Question:
I want to collapse navbar when screen size is <=750px.
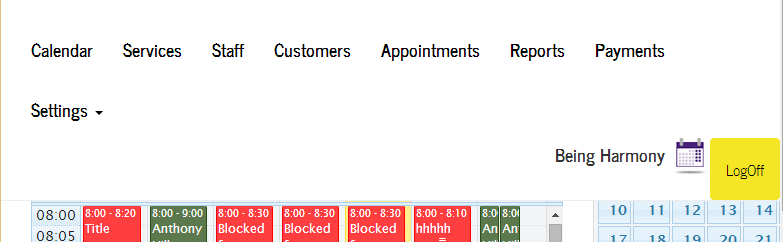
Answer: You can use Bootstrap's <URL>.
You need to modified according to highlighted red in below image.

When you're finished, navigate to the <URL> section, and click On Compile and Download
& then use it bootstrap js & CSS.